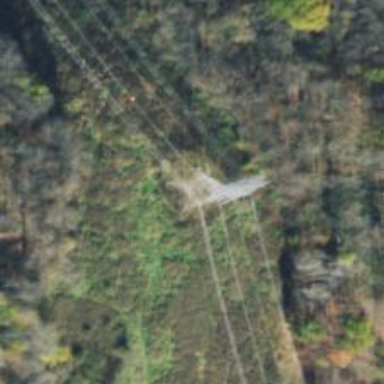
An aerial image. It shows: Lattice structure tower used for power distribution.